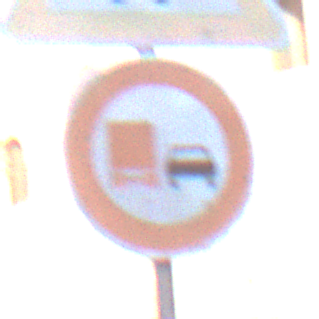
Verkehrszeichen: UeberholverbotKraftfahrzeuge
Zusatzzeichen oben: EinseitigVerengteFahrbahnLinks
Umgebung: Outdoor, Urban
Tageszeit: SunriseSunset
Wetter: PartlyCloudy
Licht: Natural
Jahreszeit: NotSpecified
Kontrast: LowContrast